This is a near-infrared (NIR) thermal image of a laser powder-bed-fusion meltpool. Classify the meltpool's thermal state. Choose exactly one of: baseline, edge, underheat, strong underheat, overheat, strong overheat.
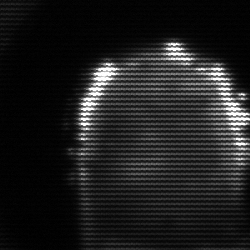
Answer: baseline